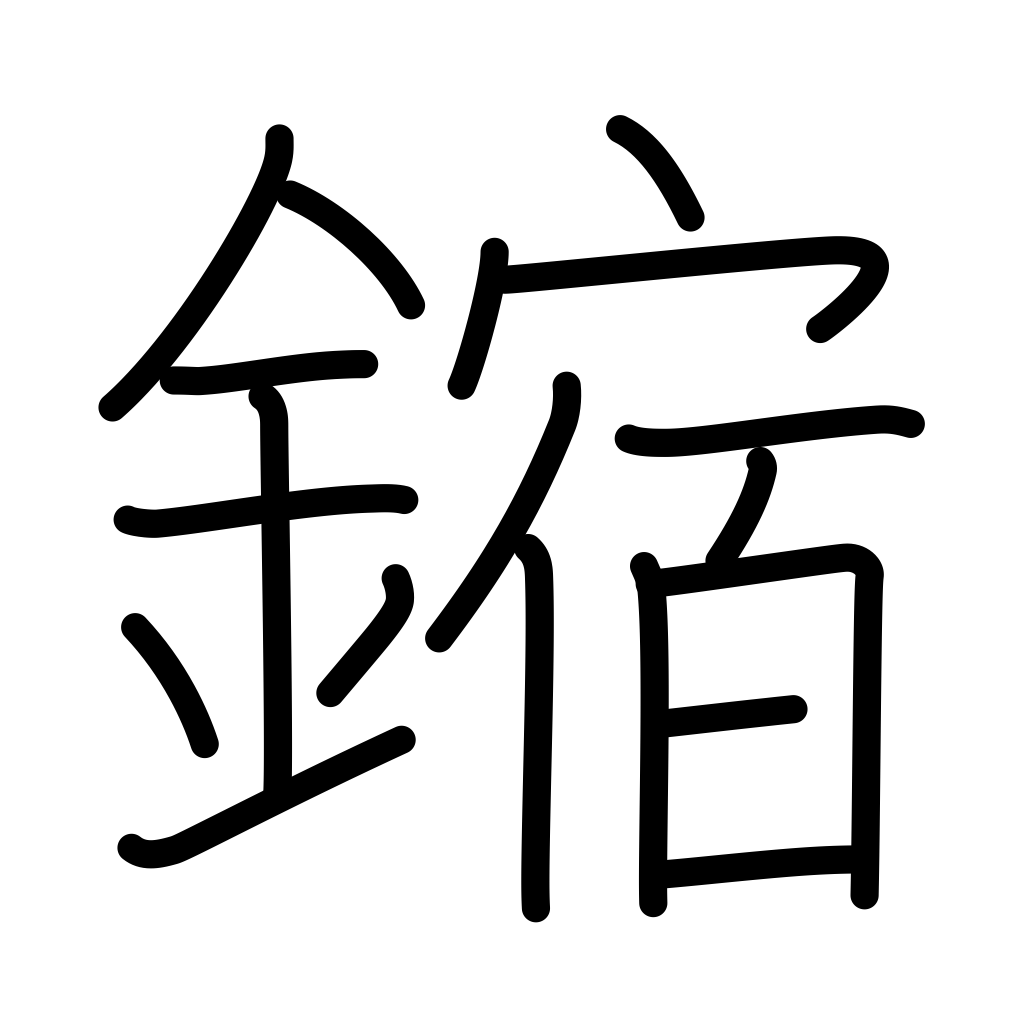
Meaning: rust, corrosion